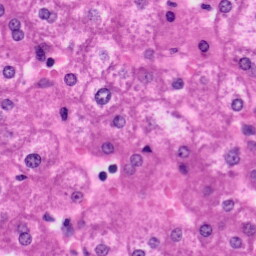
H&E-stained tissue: Liver